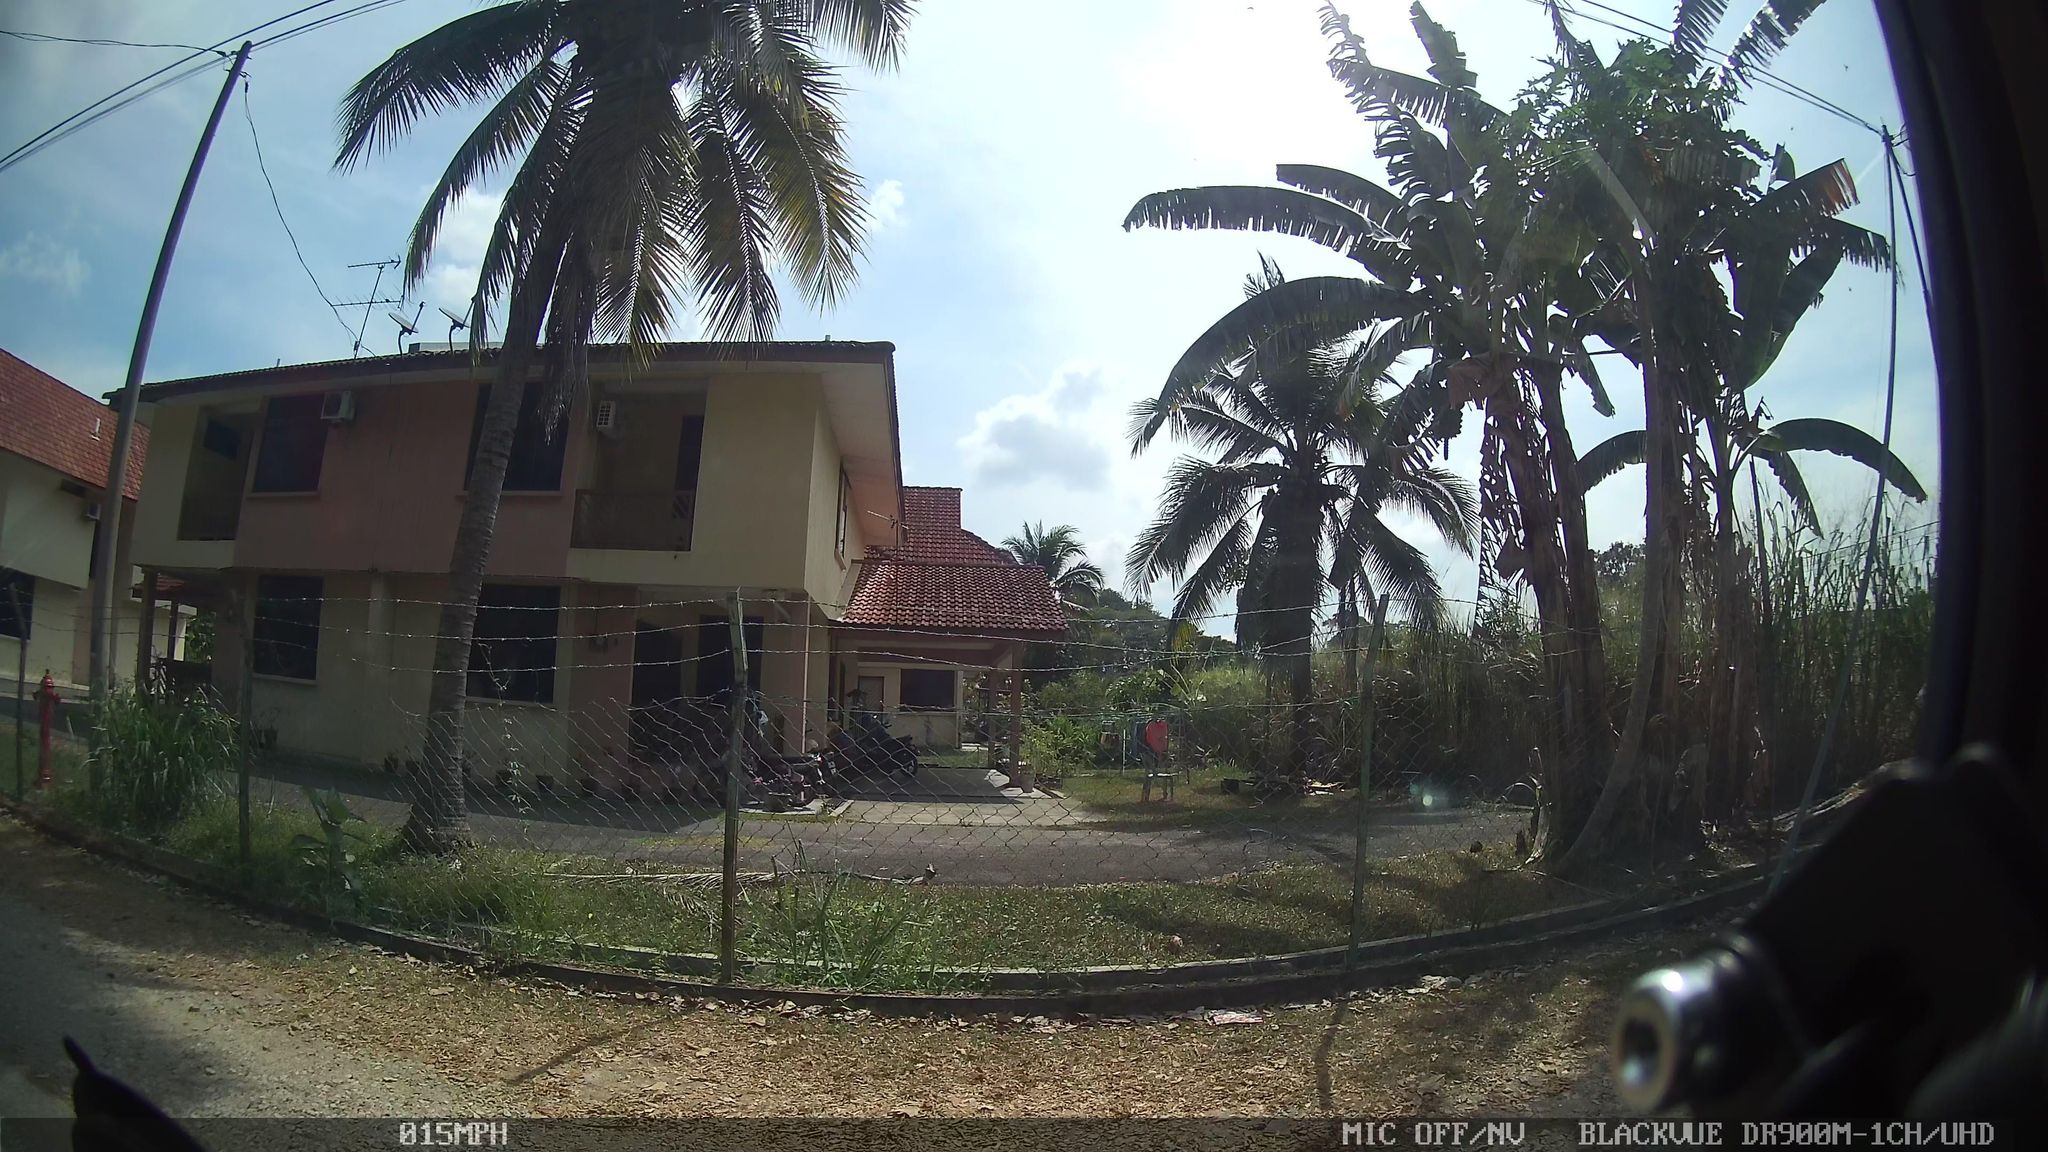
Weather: clear
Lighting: day
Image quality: good
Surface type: driving surface
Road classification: unclassified
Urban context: urban centre
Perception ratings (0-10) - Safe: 1.47, Lively: 6.72, Beautiful: 5.13, Boring: 4.62, Depressing: 4.25, Wealthy: 5.61